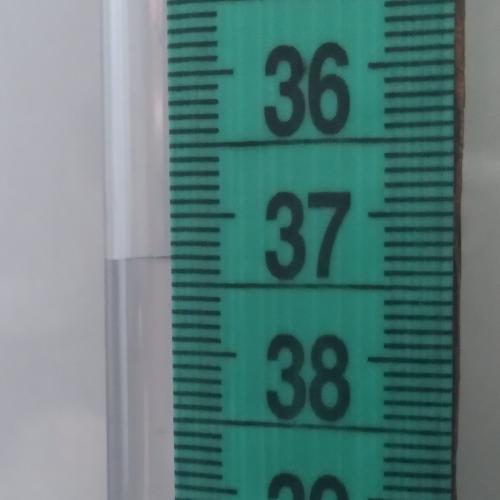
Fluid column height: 37.3 cm